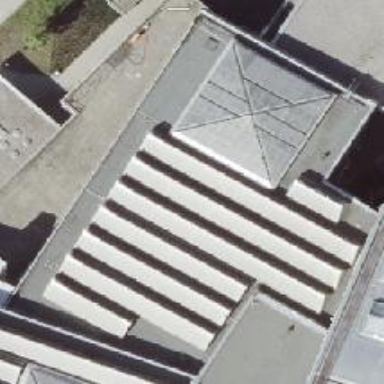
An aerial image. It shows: Building with flat roof.